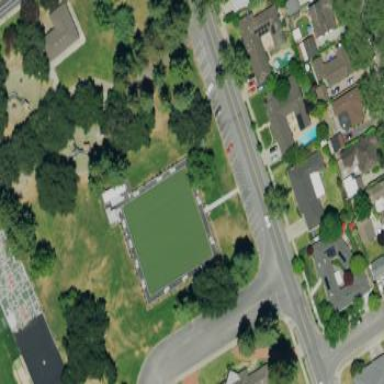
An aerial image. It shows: Recreational pitch with artificial turf for playing bowls.